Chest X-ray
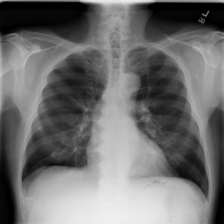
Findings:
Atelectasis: negative
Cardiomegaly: negative
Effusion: negative
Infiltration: negative
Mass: negative
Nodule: positive
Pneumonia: negative
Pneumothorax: negative
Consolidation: negative
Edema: negative
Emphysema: negative
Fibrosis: negative
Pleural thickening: negative
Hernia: negative